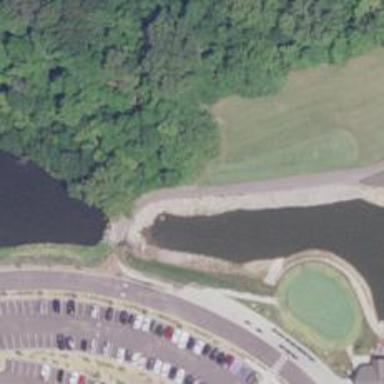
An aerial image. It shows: Well-maintained asphalt path with grade1 track type. It is golf cartpath.